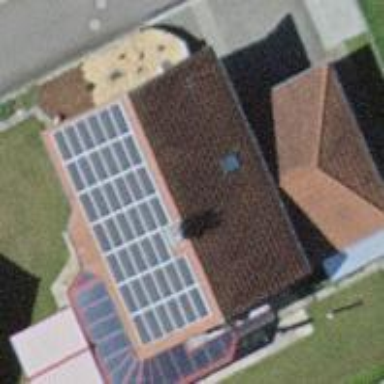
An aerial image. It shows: Solar power generator with photovoltaic panels.